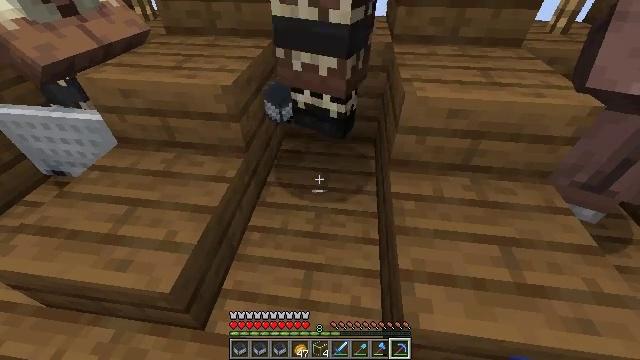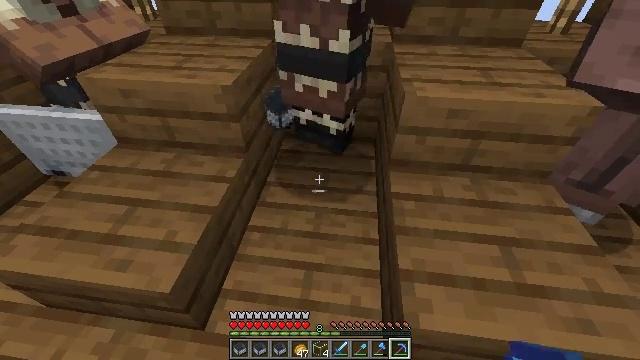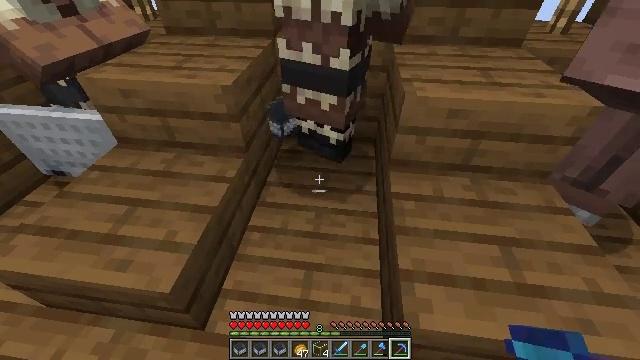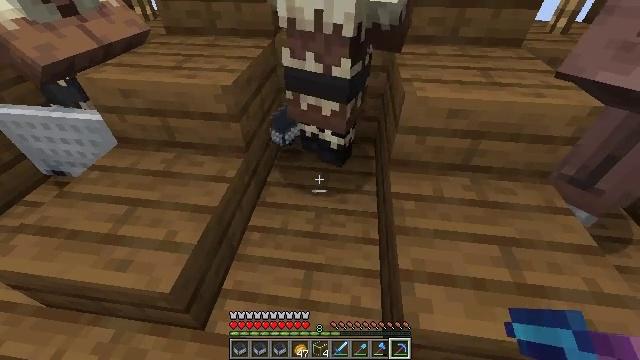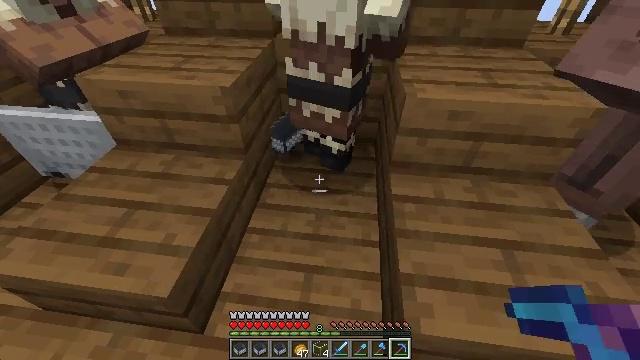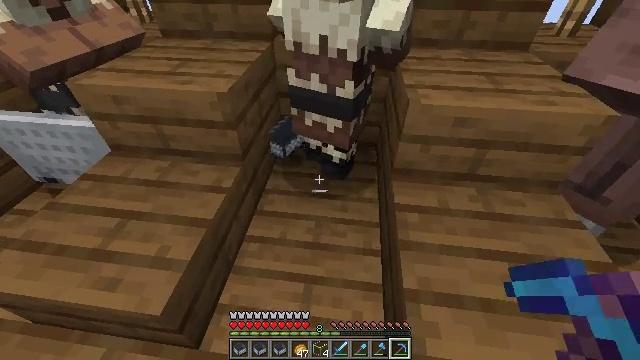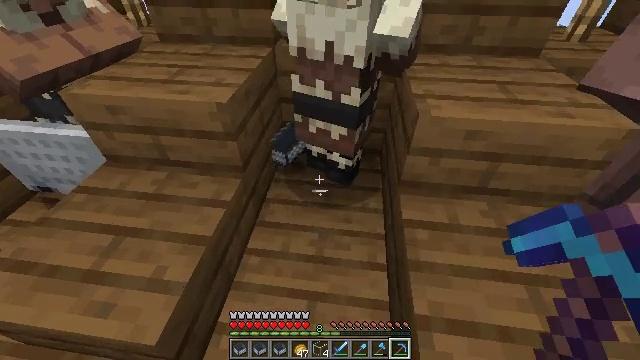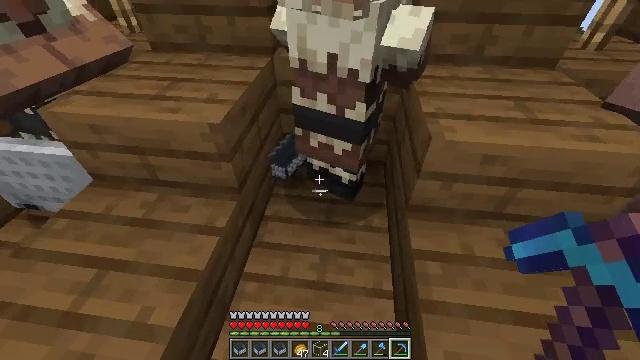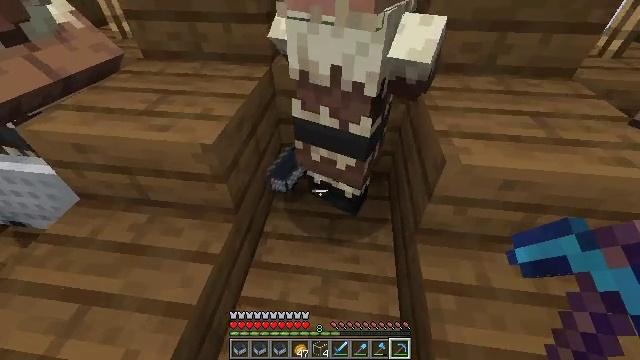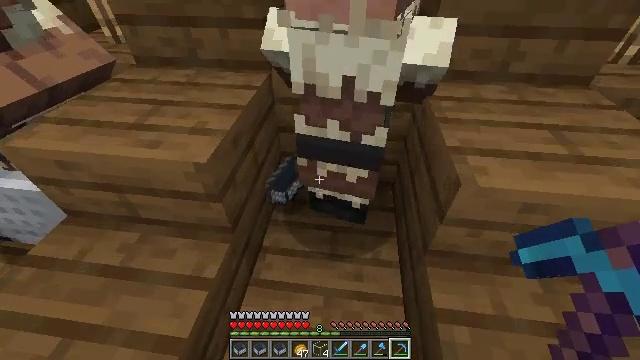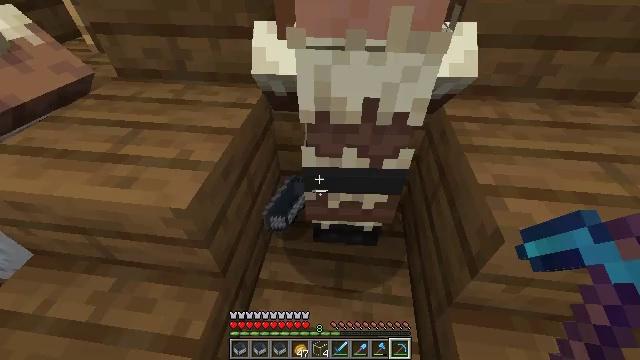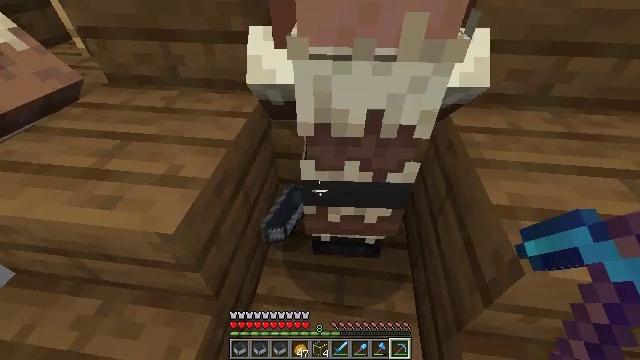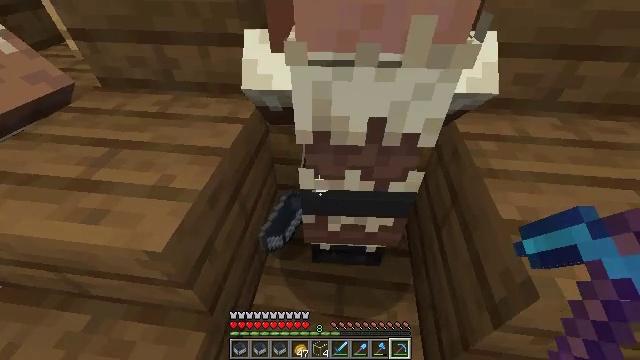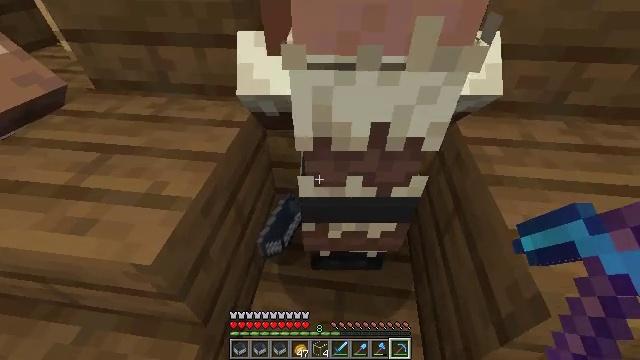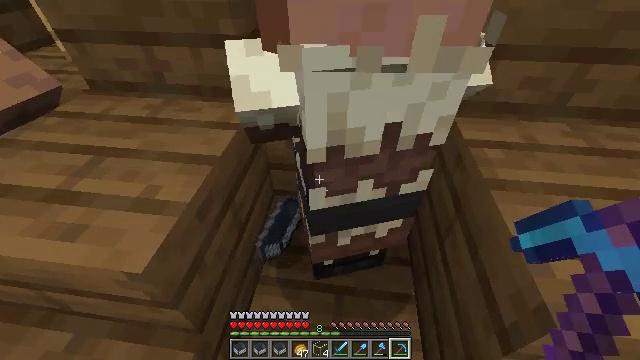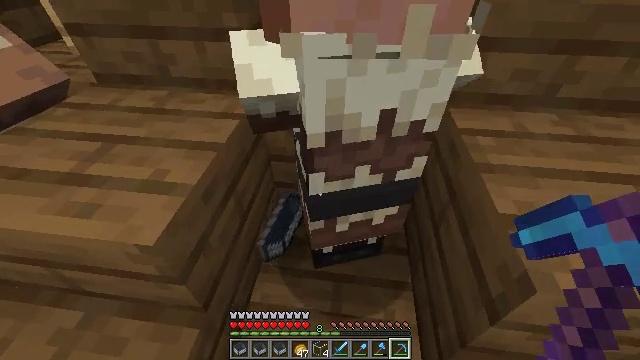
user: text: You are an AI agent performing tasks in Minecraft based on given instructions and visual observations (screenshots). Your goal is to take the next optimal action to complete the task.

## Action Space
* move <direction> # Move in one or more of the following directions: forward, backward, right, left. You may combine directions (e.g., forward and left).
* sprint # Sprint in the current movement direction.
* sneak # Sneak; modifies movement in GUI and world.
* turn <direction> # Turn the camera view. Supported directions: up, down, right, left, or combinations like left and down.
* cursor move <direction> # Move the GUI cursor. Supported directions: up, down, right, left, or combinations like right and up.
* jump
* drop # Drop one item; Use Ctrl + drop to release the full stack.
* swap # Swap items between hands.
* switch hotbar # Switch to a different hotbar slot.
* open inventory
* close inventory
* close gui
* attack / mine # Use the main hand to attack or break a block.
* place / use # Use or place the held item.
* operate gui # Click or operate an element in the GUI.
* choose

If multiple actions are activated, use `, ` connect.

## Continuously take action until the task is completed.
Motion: motion action
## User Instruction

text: Remove a spruce sign from the inventory.
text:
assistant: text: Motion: no_op
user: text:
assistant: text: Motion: no_op
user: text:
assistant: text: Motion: no_op
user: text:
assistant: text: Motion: move forward
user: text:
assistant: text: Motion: move forward
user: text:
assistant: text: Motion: move forward
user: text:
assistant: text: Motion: move forward
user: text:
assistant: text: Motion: move forward
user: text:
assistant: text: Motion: move forward
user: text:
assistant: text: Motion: move forward
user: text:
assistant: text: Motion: no_op
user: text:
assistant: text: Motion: no_op
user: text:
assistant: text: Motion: no_op
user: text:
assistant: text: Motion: no_op
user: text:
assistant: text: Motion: move back
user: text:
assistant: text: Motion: move back
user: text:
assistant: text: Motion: move back
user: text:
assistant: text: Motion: move back
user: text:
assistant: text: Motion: move back
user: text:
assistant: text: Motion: move back
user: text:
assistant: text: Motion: move back
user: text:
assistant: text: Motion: move back and move left
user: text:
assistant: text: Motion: move left
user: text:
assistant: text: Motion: move left
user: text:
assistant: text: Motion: move left
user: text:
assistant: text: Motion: move left
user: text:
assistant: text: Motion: move left
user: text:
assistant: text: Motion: move forward and move left
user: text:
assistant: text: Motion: move forward and move left
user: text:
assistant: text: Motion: move forward and move left